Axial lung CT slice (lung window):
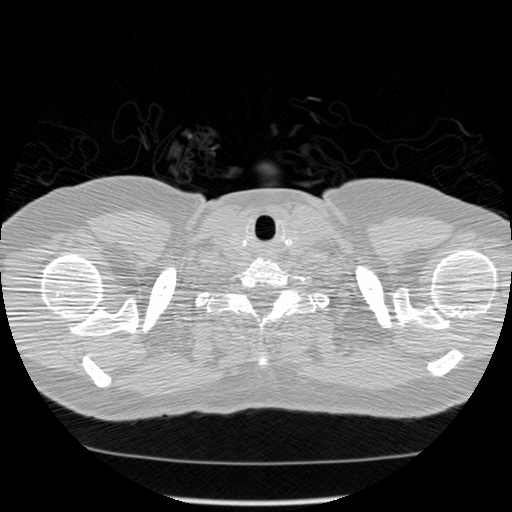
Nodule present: no